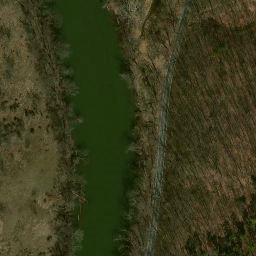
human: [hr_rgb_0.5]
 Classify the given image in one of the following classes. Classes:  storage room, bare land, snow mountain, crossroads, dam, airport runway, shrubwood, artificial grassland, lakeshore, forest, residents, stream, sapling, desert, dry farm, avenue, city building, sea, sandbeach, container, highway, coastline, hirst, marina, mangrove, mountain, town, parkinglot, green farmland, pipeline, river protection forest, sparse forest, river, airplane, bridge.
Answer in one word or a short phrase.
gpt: river